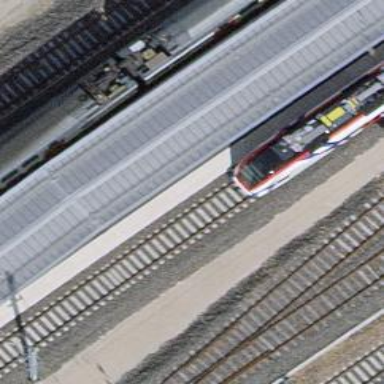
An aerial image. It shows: Railway stop with public transport stop position.